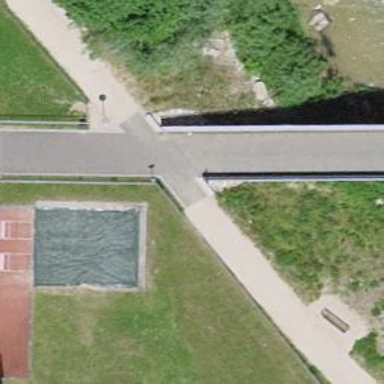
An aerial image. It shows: Cycleway.